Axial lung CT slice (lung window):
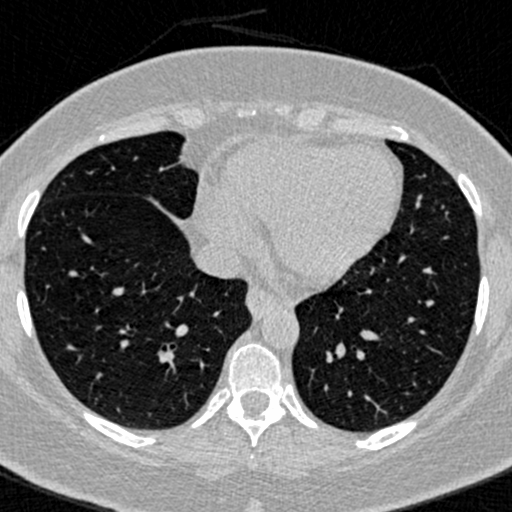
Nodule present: no